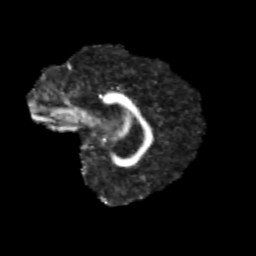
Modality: FA
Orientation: sagittal
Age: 12
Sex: female
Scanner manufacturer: siemens
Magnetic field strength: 3 T
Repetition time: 3.8 s
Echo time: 0.07 s